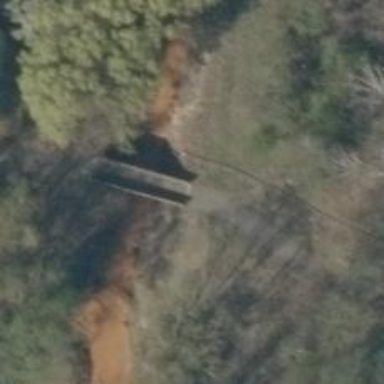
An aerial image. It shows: Asphalt cycleway running alongside abandoned railway line.